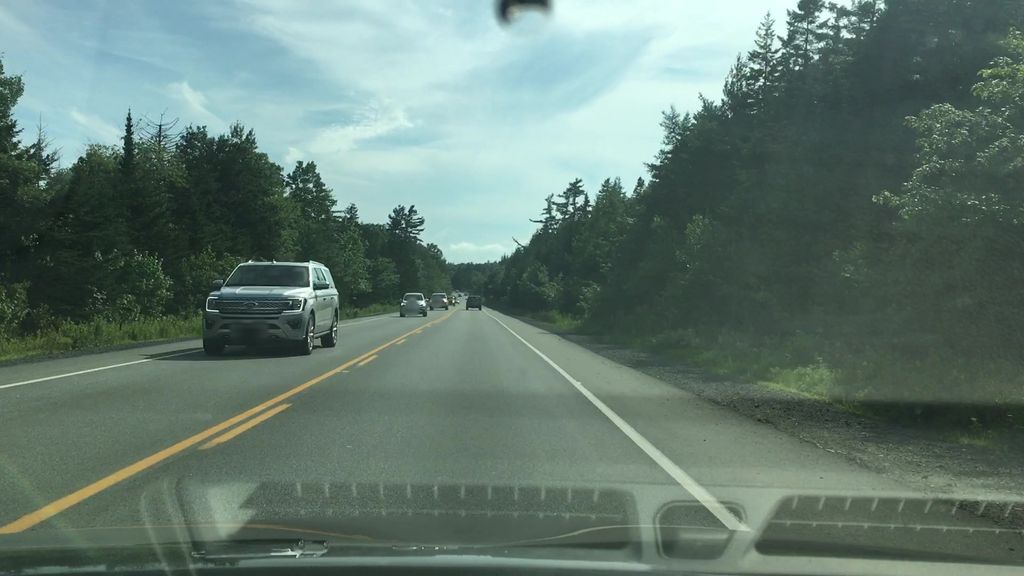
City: halifax